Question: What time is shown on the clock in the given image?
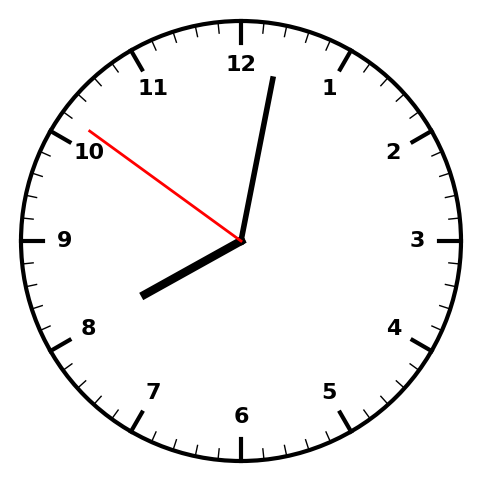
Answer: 08:01:51